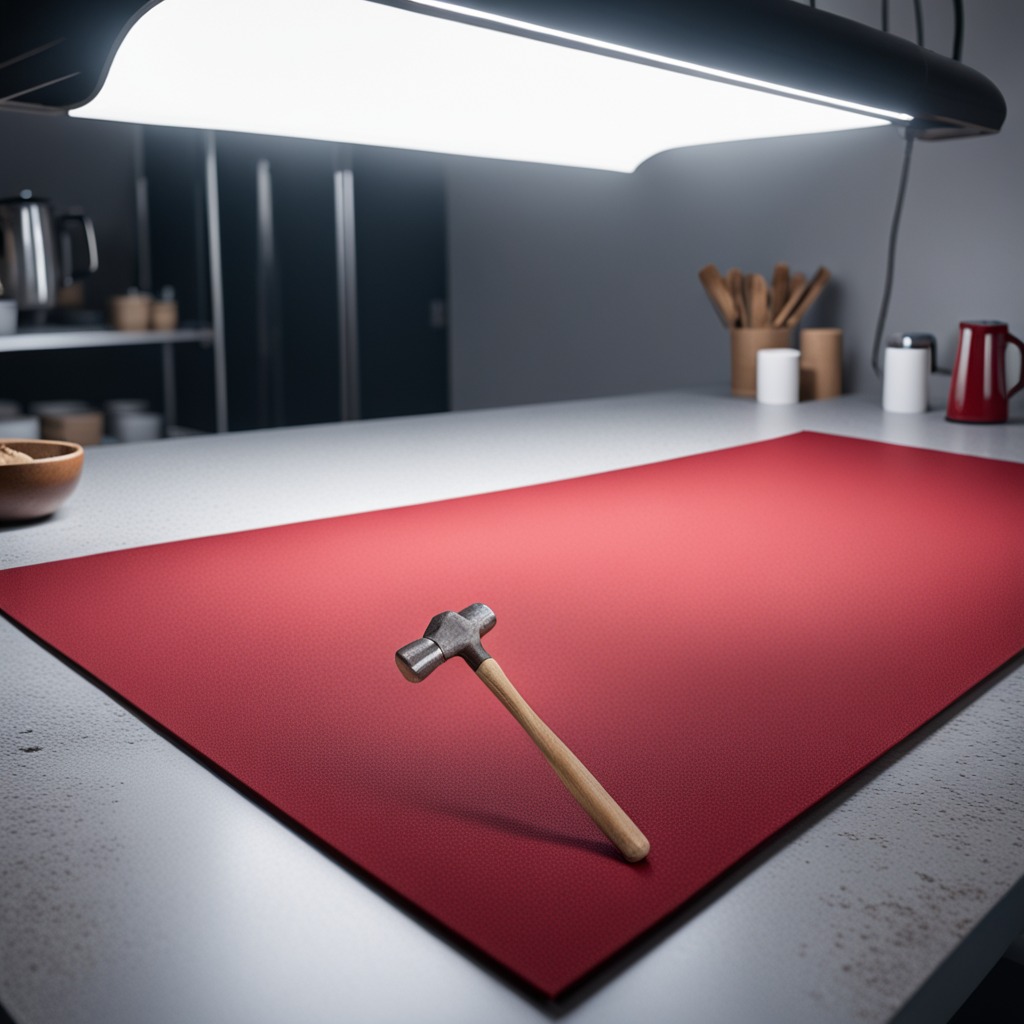
A hammer lying on a clean granite tabletop covered with a red rubber mat inside a workshop under bright overhead lighting crisp shadows high clarity worn but beneath the mat